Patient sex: F
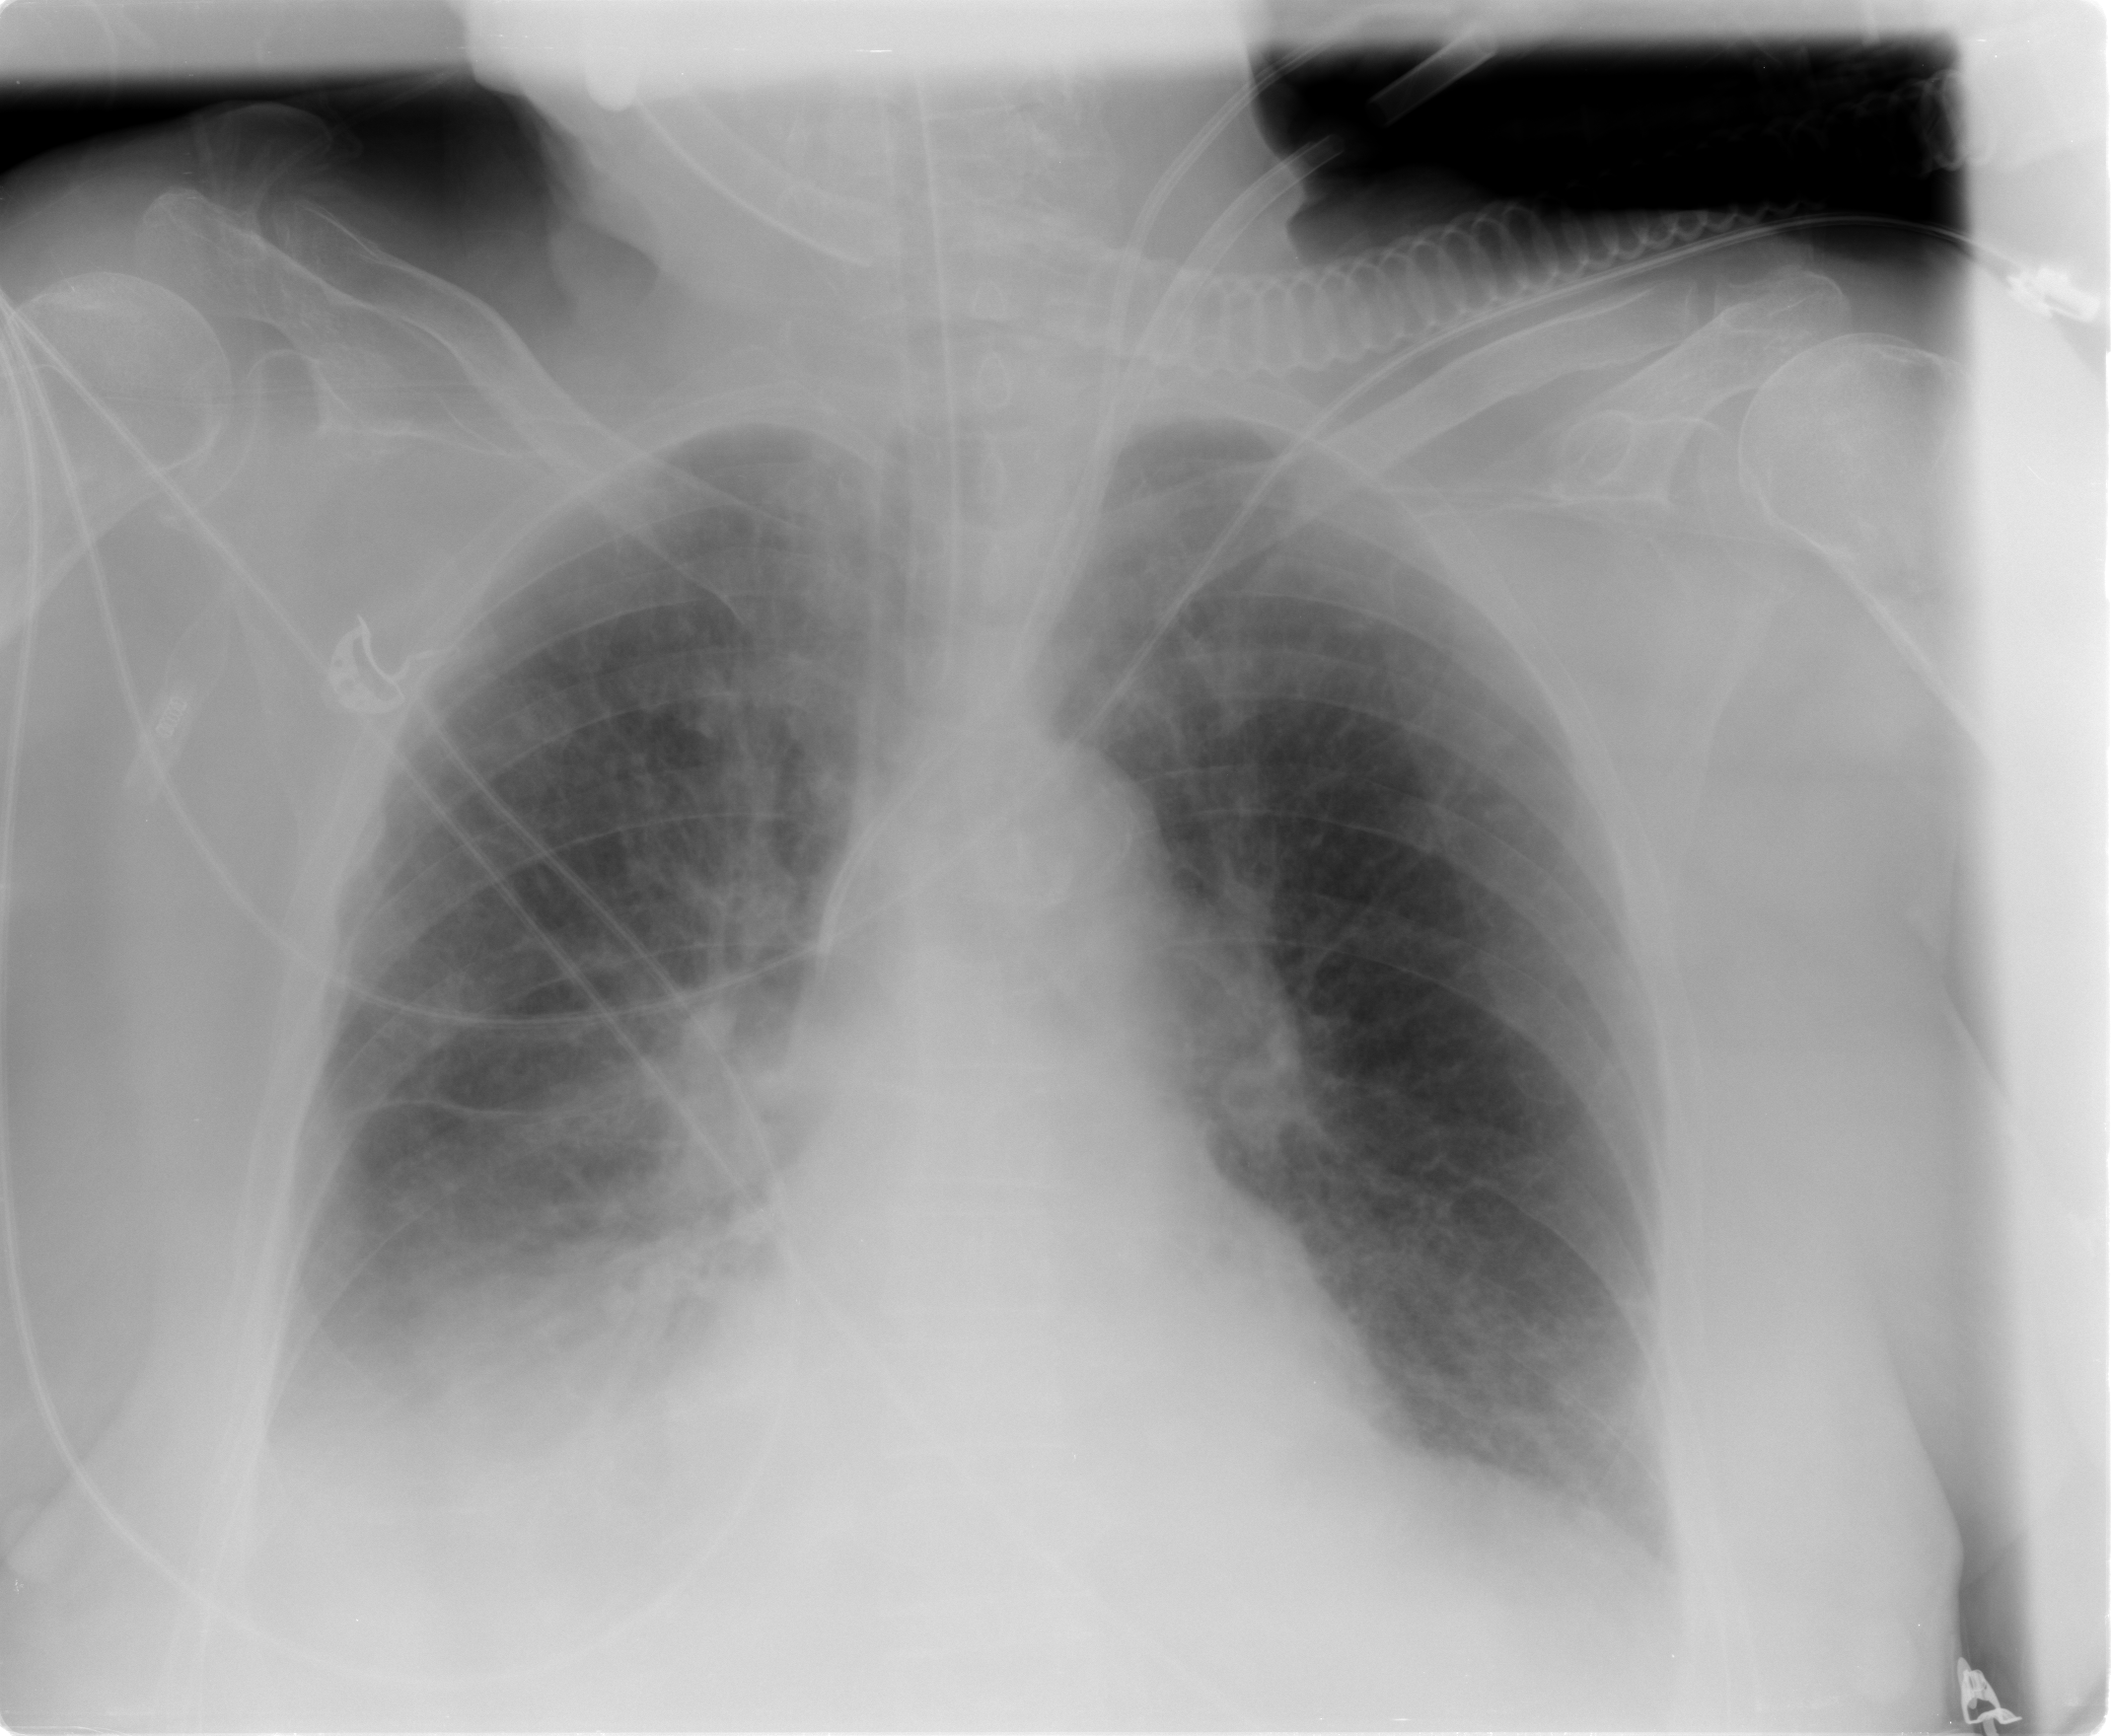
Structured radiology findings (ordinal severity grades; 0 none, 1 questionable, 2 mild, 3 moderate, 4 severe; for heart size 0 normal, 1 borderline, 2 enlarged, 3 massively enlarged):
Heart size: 0
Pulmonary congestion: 2
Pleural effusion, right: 2
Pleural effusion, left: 0
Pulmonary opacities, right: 0
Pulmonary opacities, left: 2
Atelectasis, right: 2
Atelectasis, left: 2